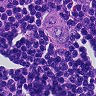
Metastatic tissue present: yes